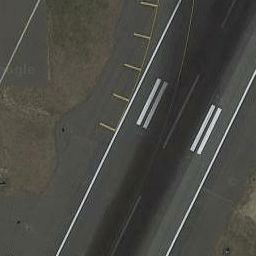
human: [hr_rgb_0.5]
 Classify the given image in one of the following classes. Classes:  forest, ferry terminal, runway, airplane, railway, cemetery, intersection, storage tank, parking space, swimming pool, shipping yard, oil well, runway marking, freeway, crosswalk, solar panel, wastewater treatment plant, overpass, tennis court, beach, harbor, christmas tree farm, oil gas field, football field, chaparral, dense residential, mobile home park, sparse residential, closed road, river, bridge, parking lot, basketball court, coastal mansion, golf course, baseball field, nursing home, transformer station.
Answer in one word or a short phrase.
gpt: runway